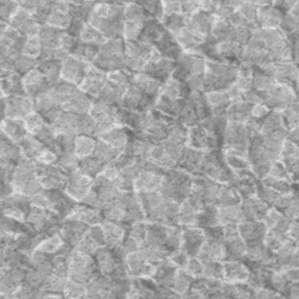
Label: frost